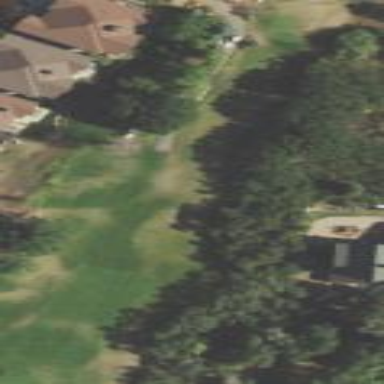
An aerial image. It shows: Neatly mowed grass fairway in golf course area.